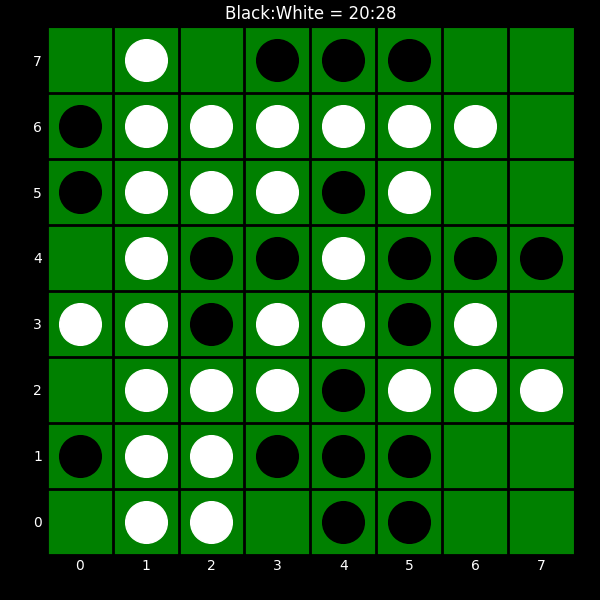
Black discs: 20
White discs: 28